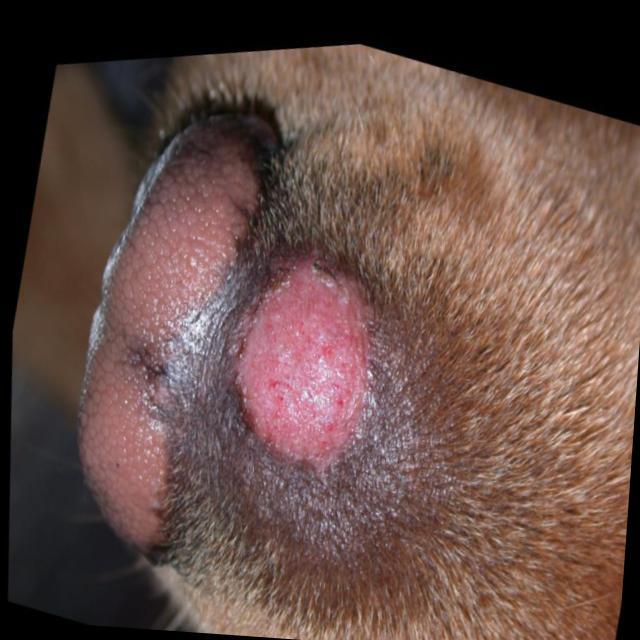
Canine ringworm (Dermatophytosis) — fungal infection caused by Microsporum or Trichophyton. Presents with circular alopecia, scaling, crusting, and broken hairs.